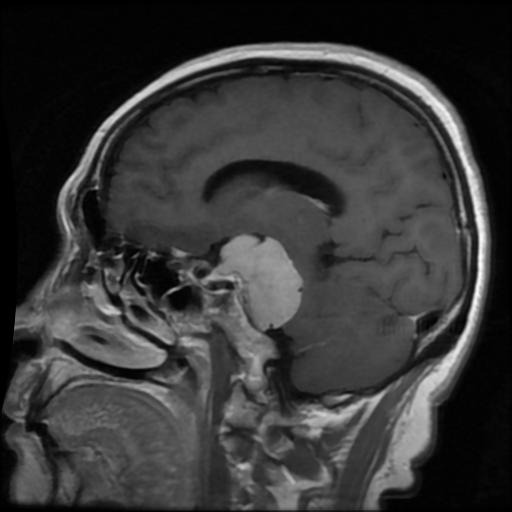
Label: meningioma